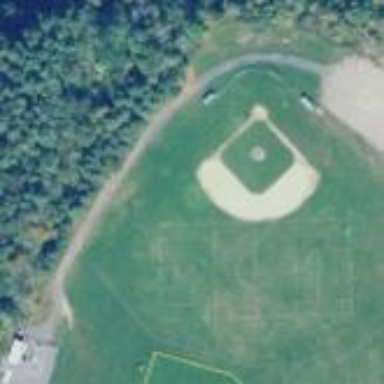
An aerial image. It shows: Baseball pitch for leisure land activities.